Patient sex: F
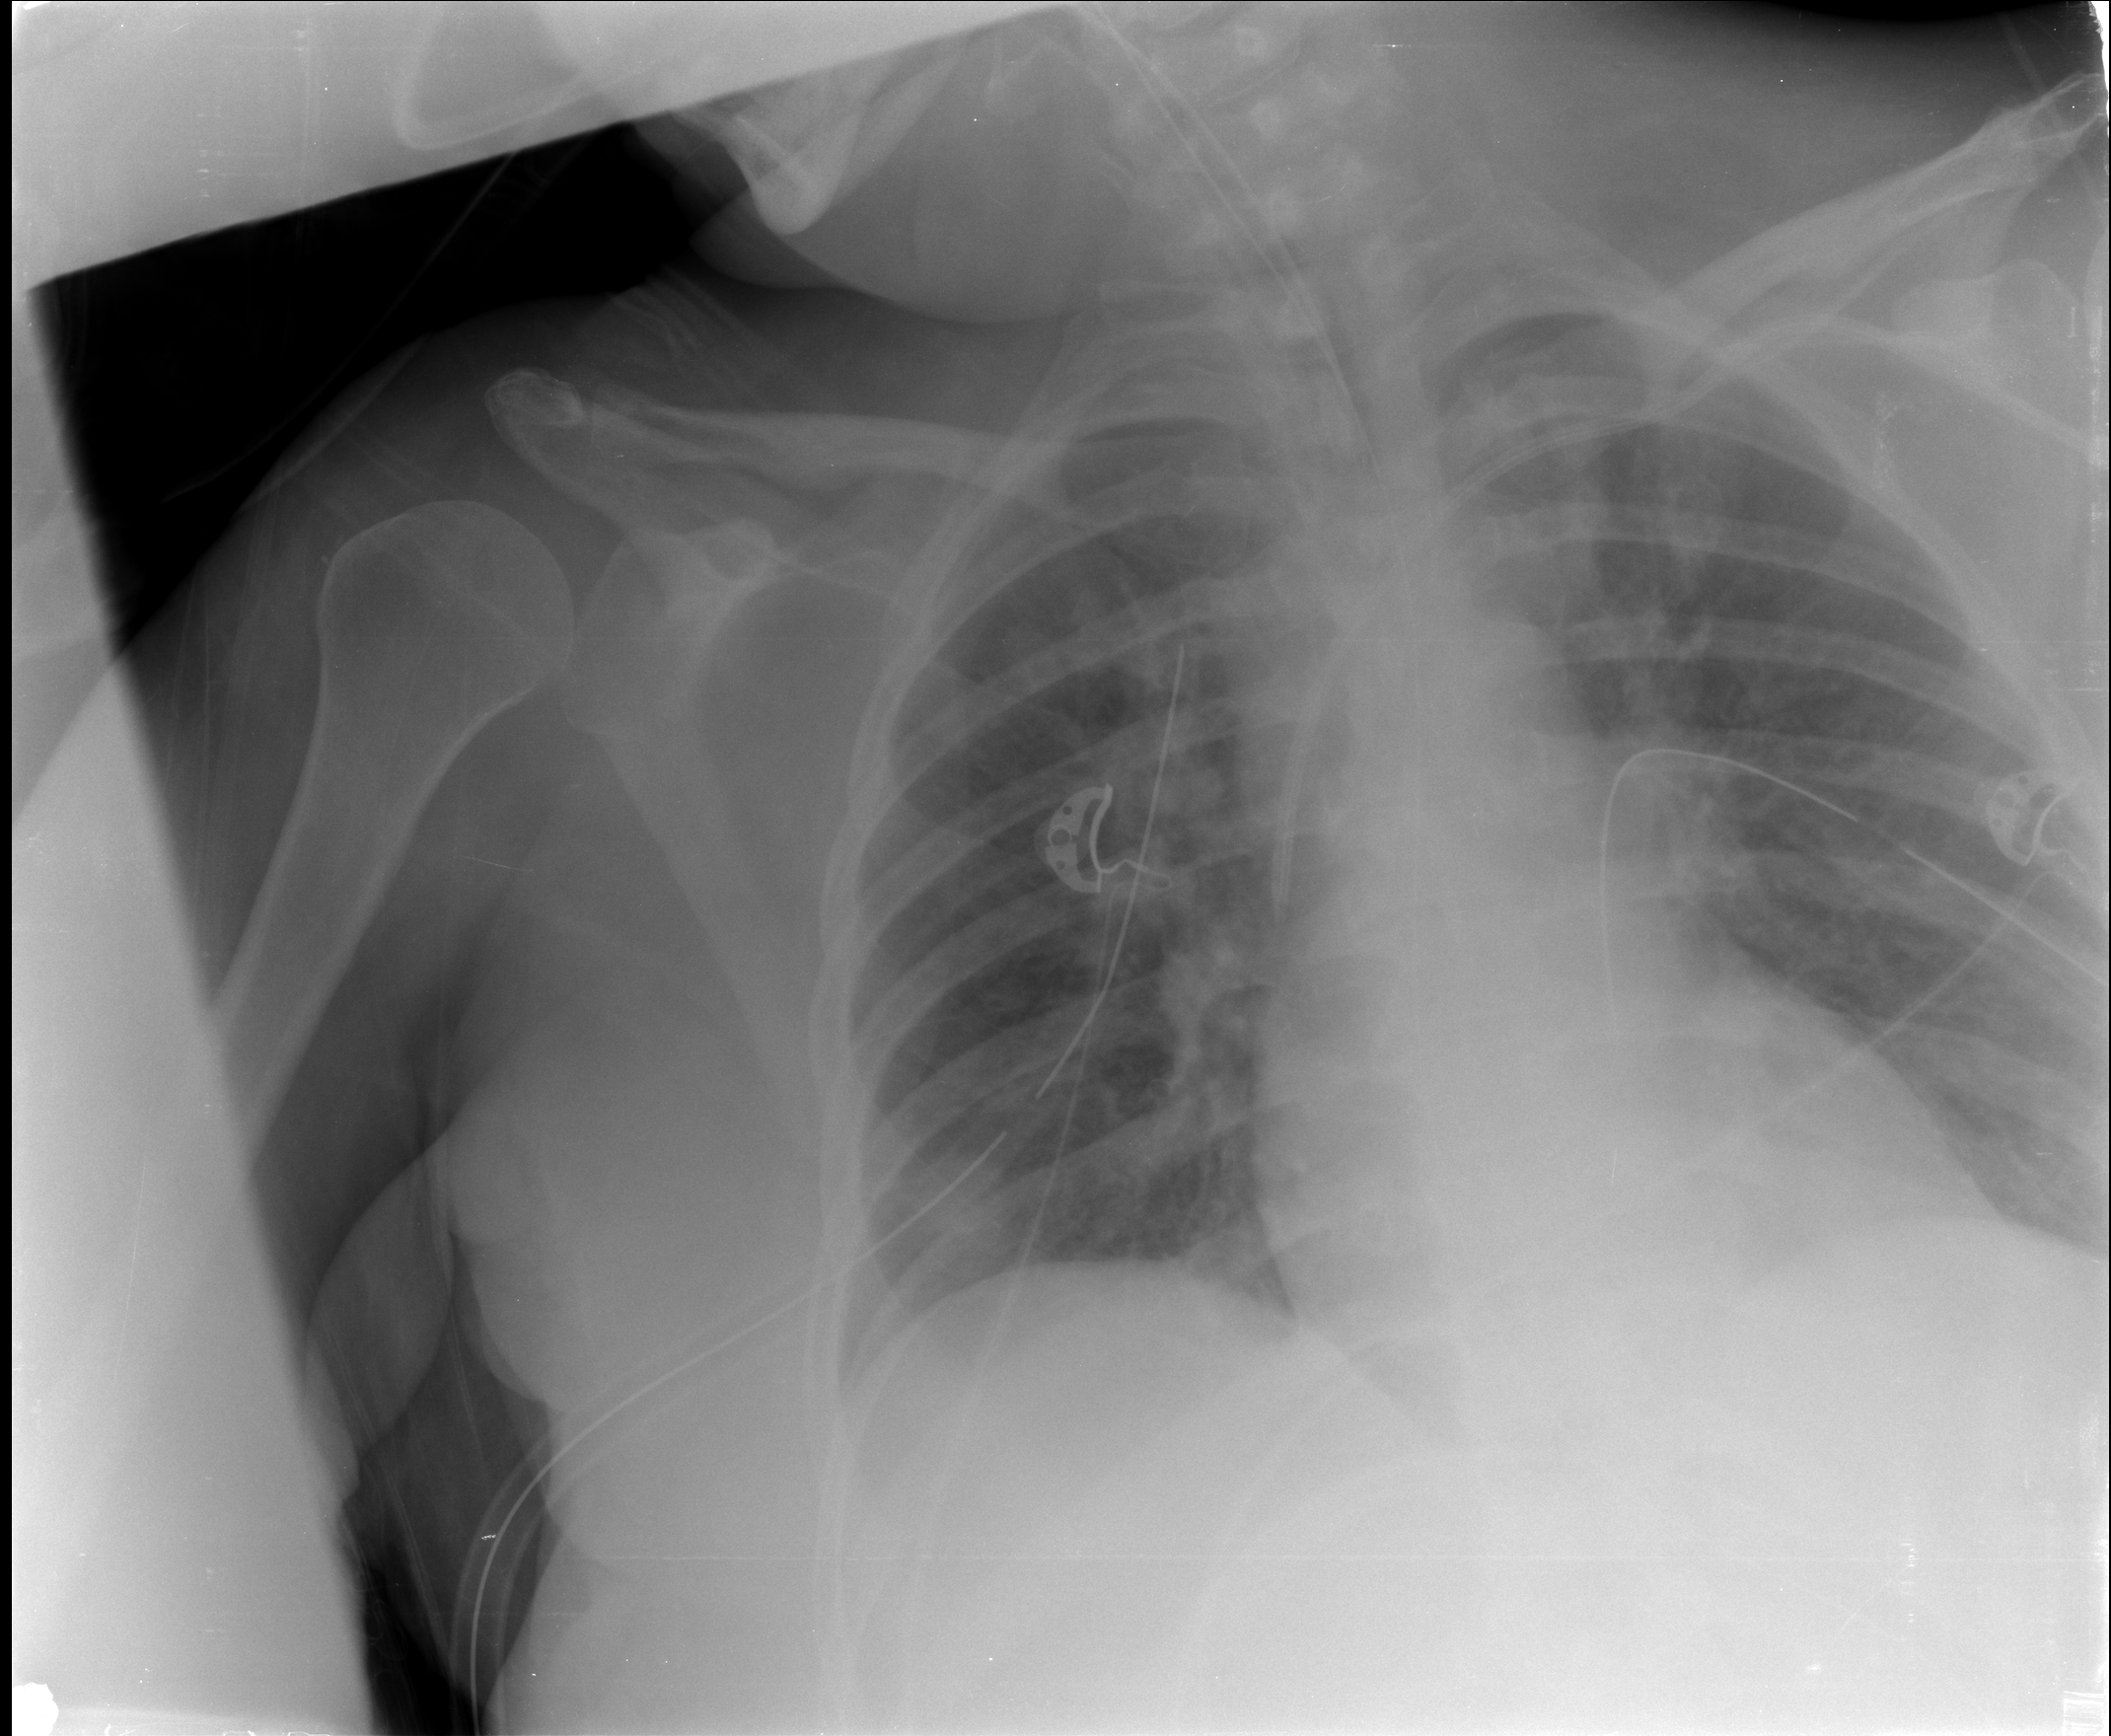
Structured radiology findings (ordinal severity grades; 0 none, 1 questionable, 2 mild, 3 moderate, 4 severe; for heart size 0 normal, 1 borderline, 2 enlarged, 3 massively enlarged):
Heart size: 0
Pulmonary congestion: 0
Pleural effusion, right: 0
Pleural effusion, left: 1
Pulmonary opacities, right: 0
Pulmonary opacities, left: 2
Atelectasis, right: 0
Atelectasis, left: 2